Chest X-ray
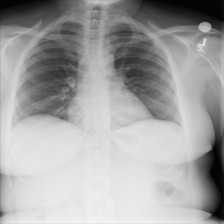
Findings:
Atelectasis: negative
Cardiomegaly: negative
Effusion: negative
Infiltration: negative
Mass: negative
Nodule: negative
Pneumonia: negative
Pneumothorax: negative
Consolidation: negative
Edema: negative
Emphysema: negative
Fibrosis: negative
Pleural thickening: negative
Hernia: negative